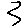
Label: zigzag